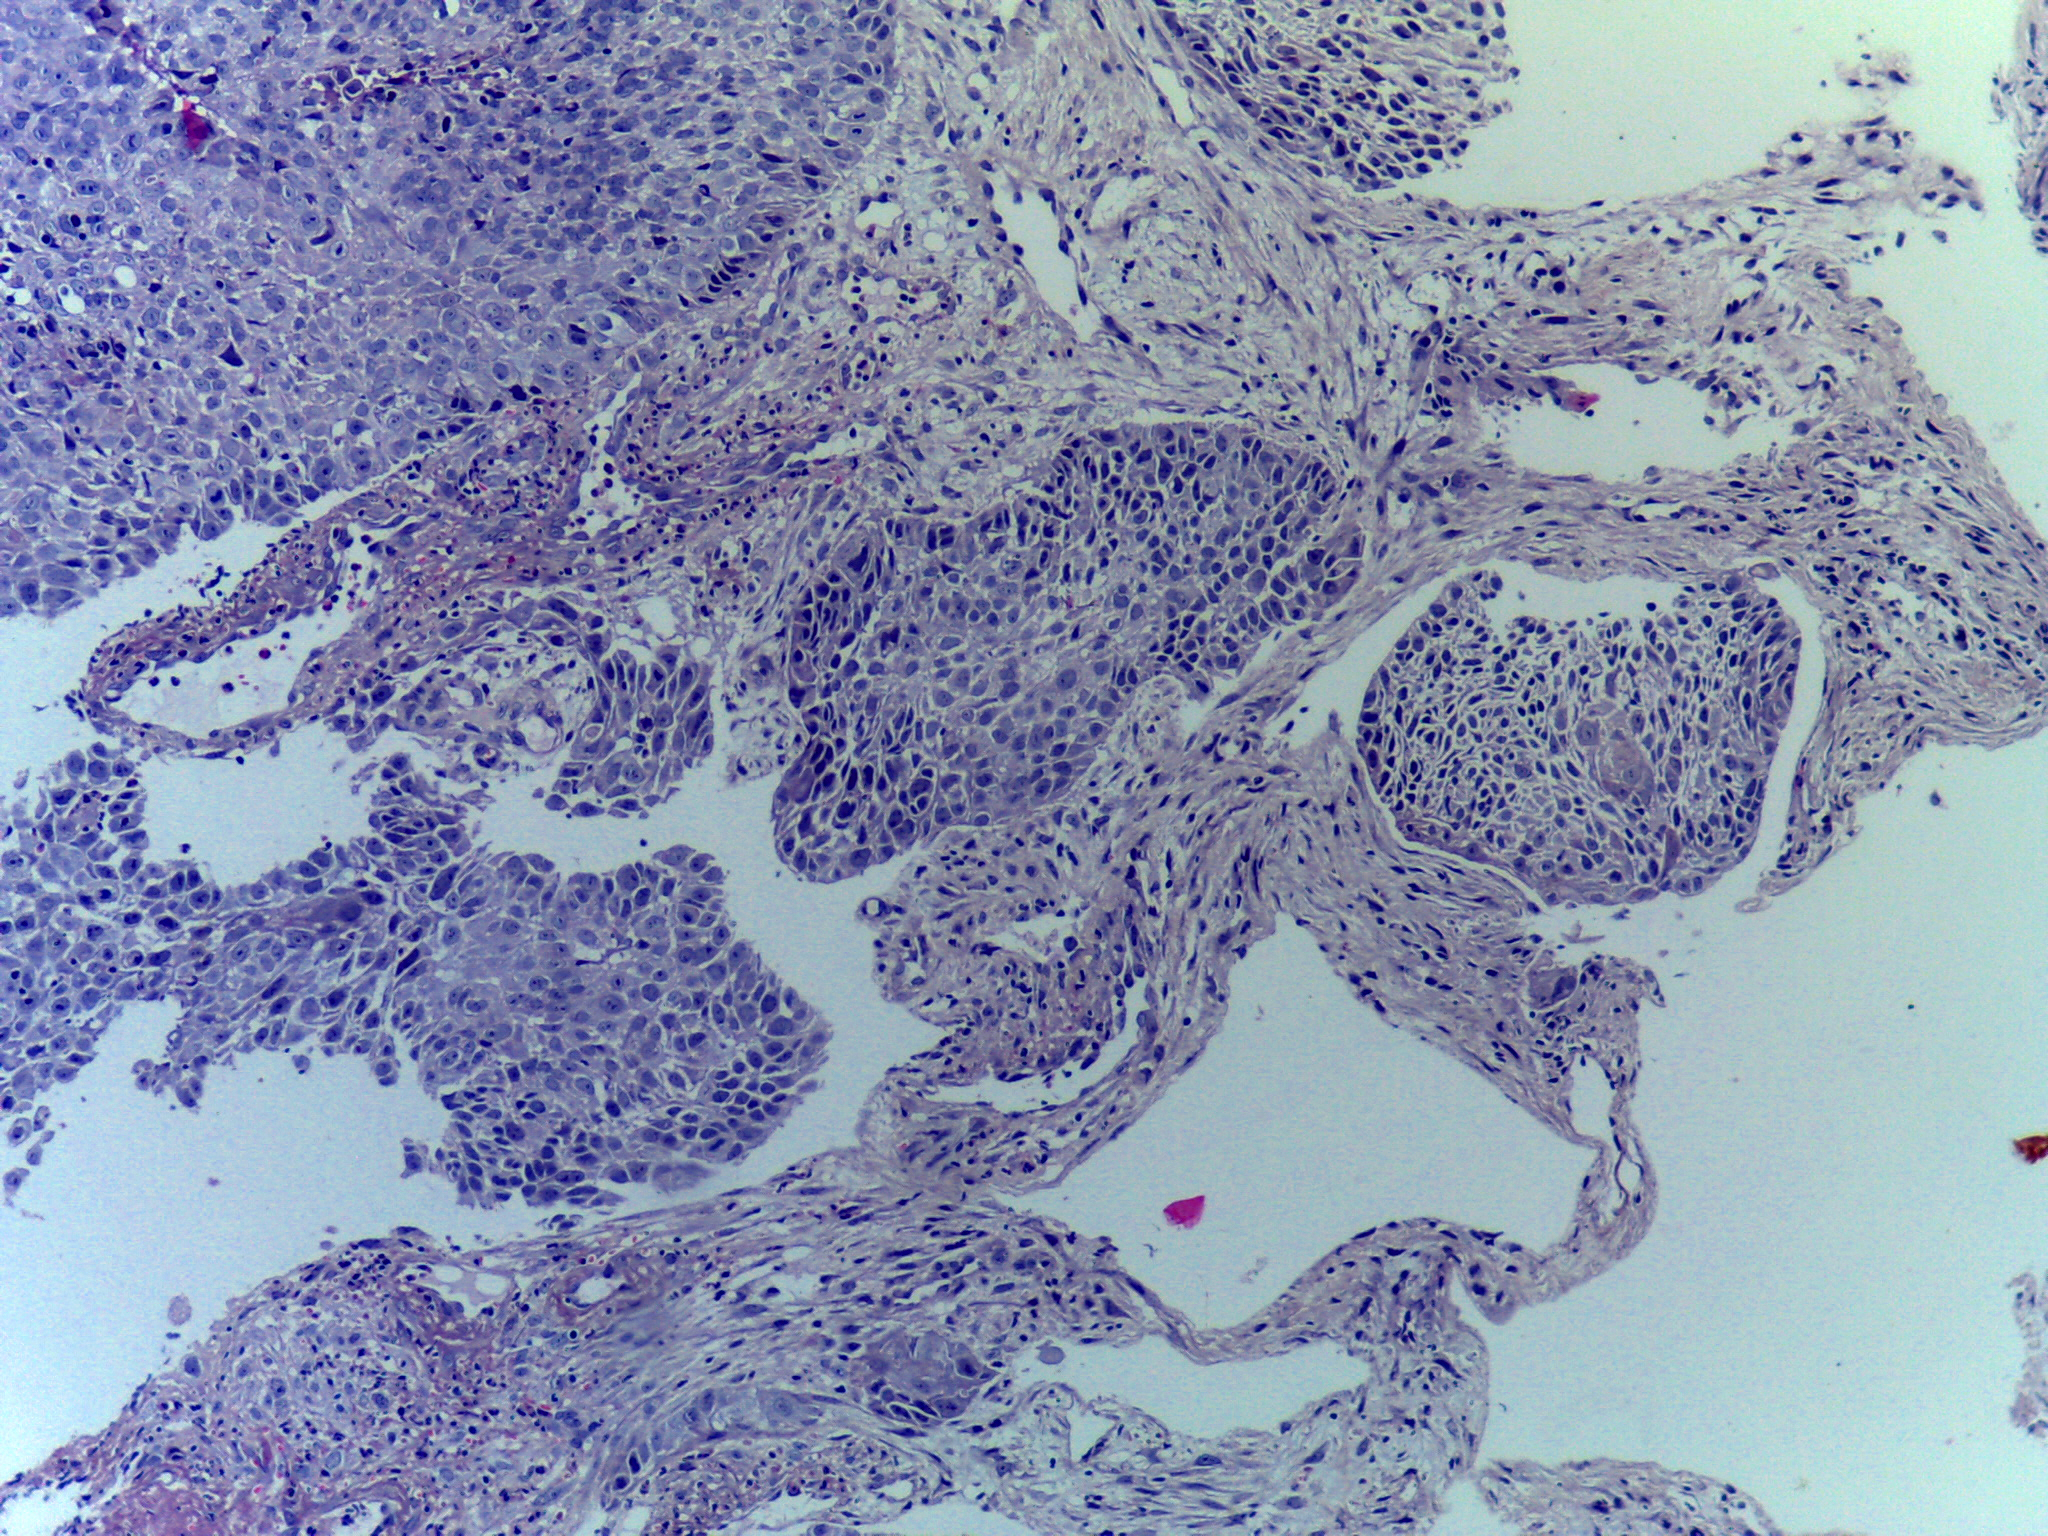
Diagnosis: OSCC